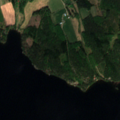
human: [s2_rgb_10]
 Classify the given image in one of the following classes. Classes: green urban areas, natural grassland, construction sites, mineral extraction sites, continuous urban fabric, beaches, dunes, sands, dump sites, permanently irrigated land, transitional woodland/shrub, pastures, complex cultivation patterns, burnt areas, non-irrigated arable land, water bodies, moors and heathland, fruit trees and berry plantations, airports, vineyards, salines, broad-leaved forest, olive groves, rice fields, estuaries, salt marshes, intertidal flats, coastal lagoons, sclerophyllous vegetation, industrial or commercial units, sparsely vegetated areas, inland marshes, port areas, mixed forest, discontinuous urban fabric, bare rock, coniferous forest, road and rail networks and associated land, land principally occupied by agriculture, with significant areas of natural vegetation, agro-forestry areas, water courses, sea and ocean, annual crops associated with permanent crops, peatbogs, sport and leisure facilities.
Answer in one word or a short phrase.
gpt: land principally occupied by agriculture, with significant areas of natural vegetation, mixed forest, water bodies